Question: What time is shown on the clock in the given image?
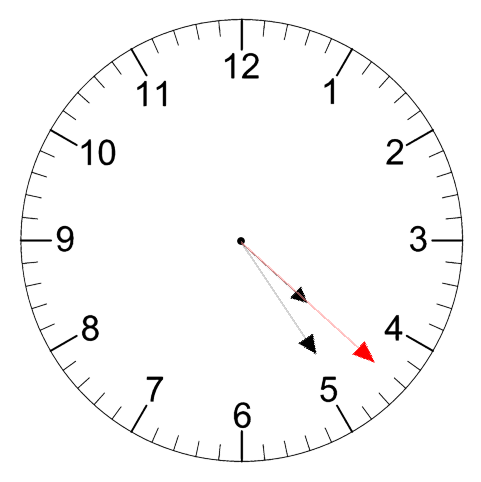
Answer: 04:24:22